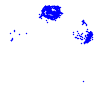
Particle: proton